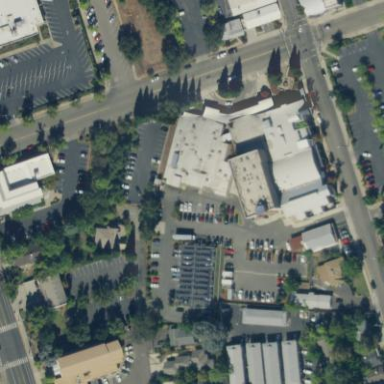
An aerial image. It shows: Building.